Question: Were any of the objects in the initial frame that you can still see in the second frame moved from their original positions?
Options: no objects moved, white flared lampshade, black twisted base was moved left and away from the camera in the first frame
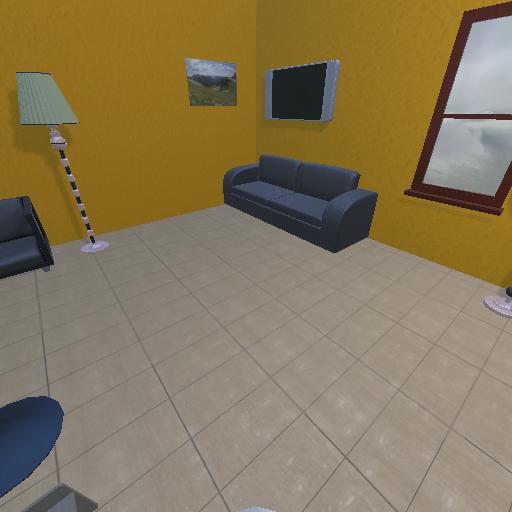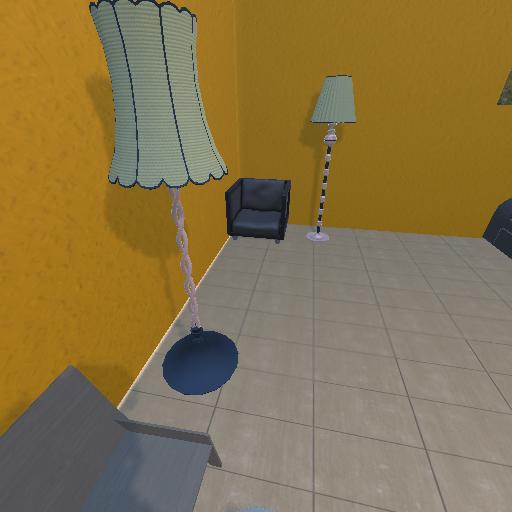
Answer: no objects moved